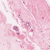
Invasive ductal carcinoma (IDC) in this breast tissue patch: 0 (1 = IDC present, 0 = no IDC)